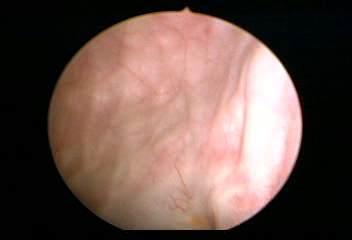
Modality: WLC
Class: Normal mucosa
Bladder cancer association: No